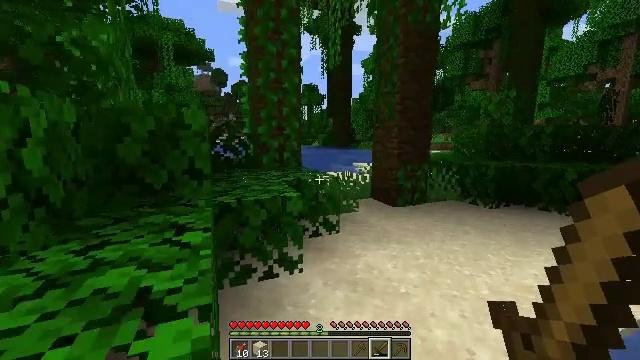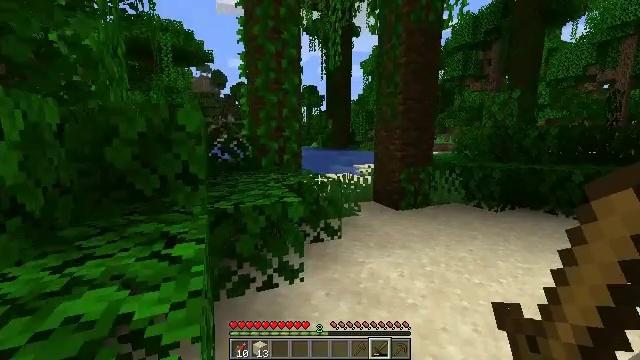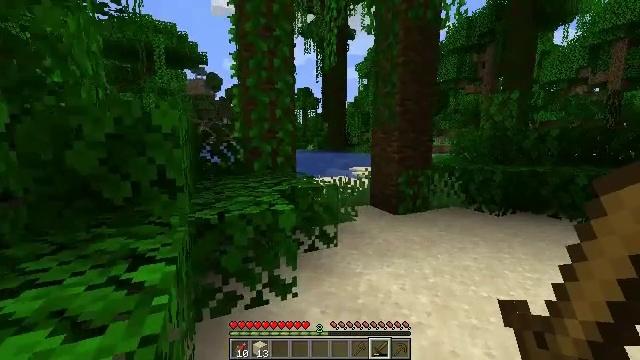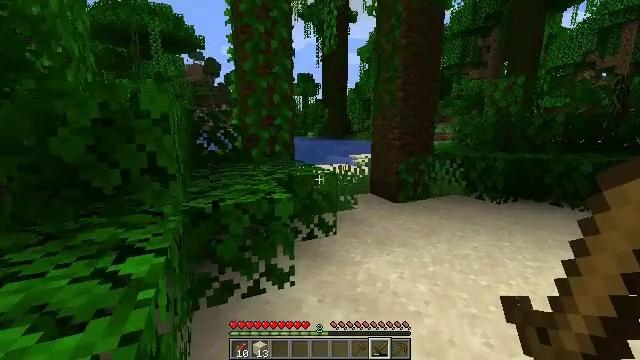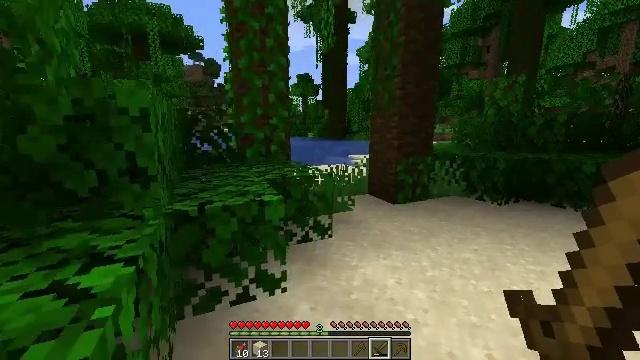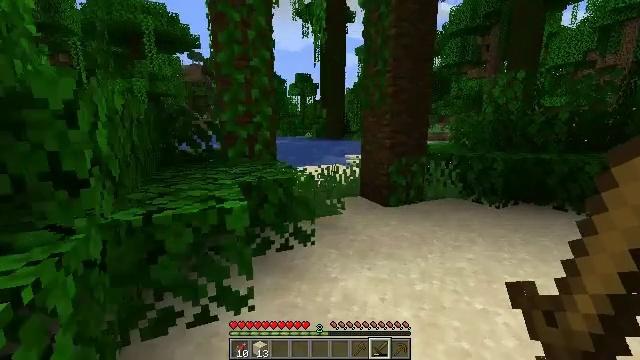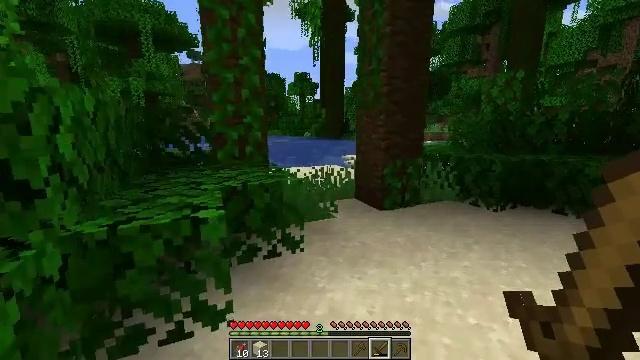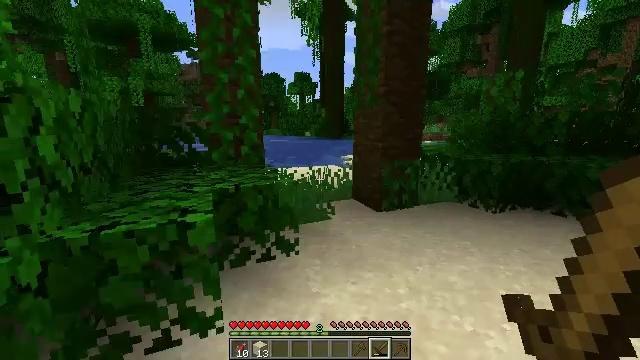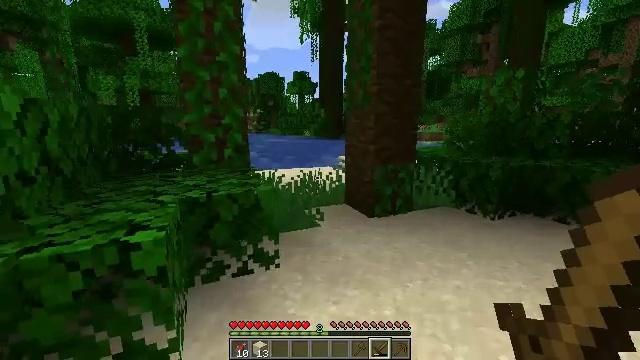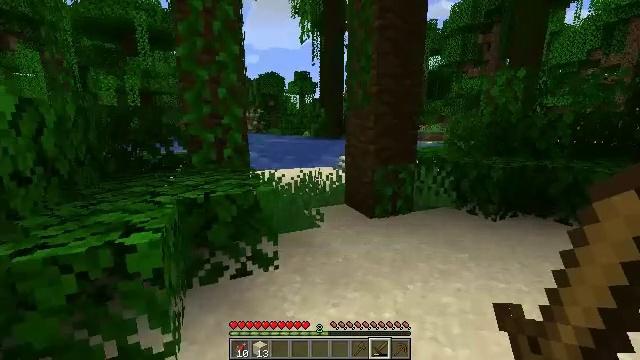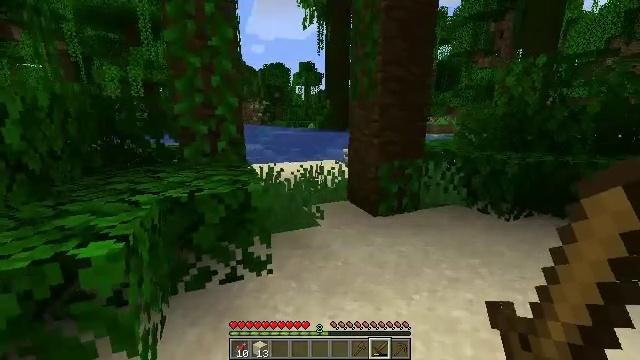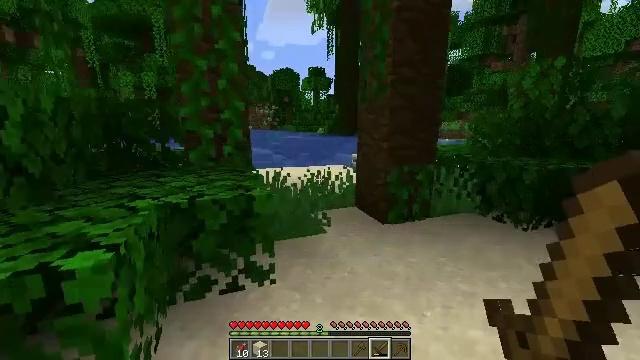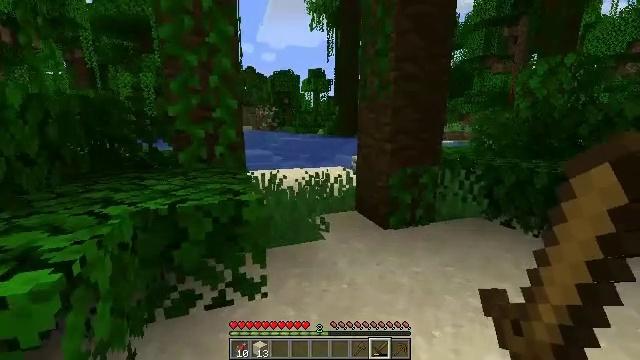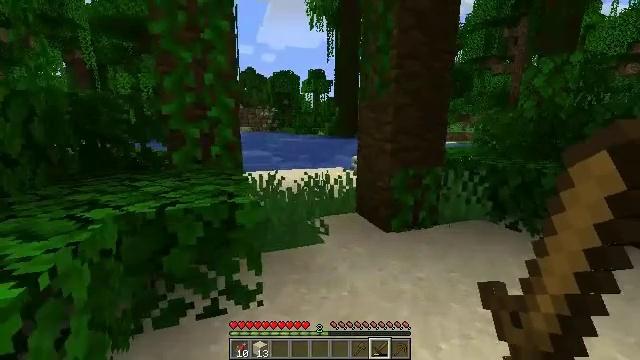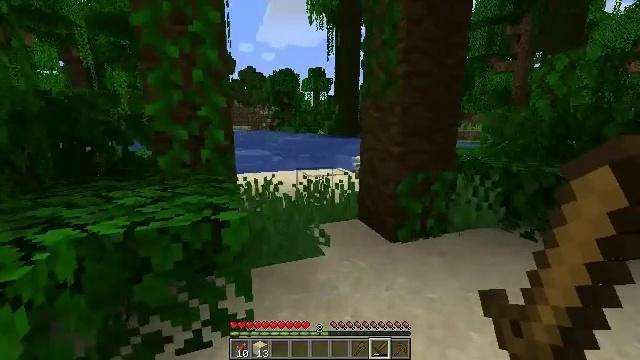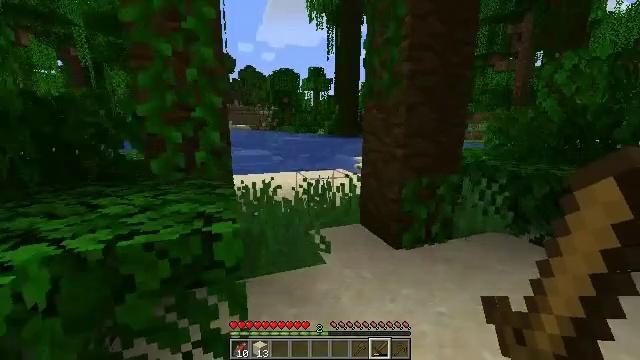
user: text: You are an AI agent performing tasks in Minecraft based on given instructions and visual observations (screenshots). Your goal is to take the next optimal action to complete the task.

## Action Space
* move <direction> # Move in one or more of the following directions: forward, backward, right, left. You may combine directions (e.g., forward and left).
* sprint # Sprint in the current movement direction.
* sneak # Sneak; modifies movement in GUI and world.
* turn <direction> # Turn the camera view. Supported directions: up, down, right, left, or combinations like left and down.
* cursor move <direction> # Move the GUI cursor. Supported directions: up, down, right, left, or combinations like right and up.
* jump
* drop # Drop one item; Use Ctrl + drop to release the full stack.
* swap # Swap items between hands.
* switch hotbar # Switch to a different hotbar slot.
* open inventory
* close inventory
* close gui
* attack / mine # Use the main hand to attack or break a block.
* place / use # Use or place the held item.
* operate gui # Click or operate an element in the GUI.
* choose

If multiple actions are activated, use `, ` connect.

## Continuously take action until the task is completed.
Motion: motion action
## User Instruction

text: Collect sand to make glass.
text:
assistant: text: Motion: move forward
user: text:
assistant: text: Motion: move forward and move right
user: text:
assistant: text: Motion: move forward and move right, turn down
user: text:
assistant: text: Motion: move forward and move right
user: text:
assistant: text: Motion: move forward and move right
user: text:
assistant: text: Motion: move forward and move right
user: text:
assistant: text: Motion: move forward and move right
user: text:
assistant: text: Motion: move forward
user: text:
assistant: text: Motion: move forward
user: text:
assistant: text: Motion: move forward, turn left and down
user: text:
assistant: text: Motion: move forward, turn left
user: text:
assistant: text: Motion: move forward
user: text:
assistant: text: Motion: move forward
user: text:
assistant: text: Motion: move forward
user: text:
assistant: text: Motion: move forward
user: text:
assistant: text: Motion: move forward
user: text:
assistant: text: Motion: move forward
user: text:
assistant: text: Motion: move forward and move right
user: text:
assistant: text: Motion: move forward and move right
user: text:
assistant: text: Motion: move forward and move right
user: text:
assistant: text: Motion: move forward and move right
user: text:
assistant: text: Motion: move forward
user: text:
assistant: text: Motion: move forward
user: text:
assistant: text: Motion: move forward
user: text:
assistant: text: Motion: move forward
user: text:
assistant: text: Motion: move forward
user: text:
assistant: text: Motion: move forward
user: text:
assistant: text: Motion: move forward, turn left
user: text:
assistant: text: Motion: move forward, turn left
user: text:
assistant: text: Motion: move forward, turn left and down